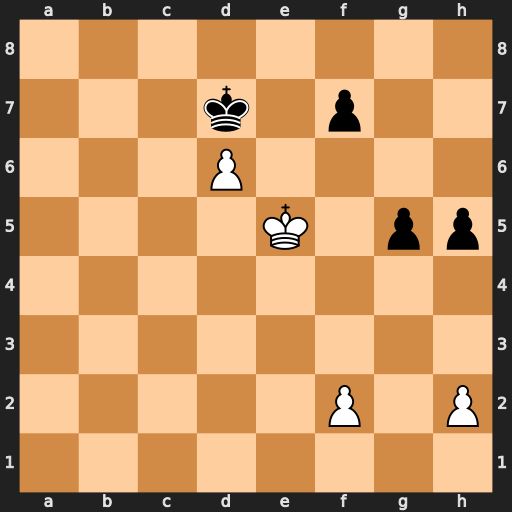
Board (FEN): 8/3k1p2/3P4/4K1pp/8/8/5P1P/8
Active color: w
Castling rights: -
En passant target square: -
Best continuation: h3 g4 h4 g3 fxg3